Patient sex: M
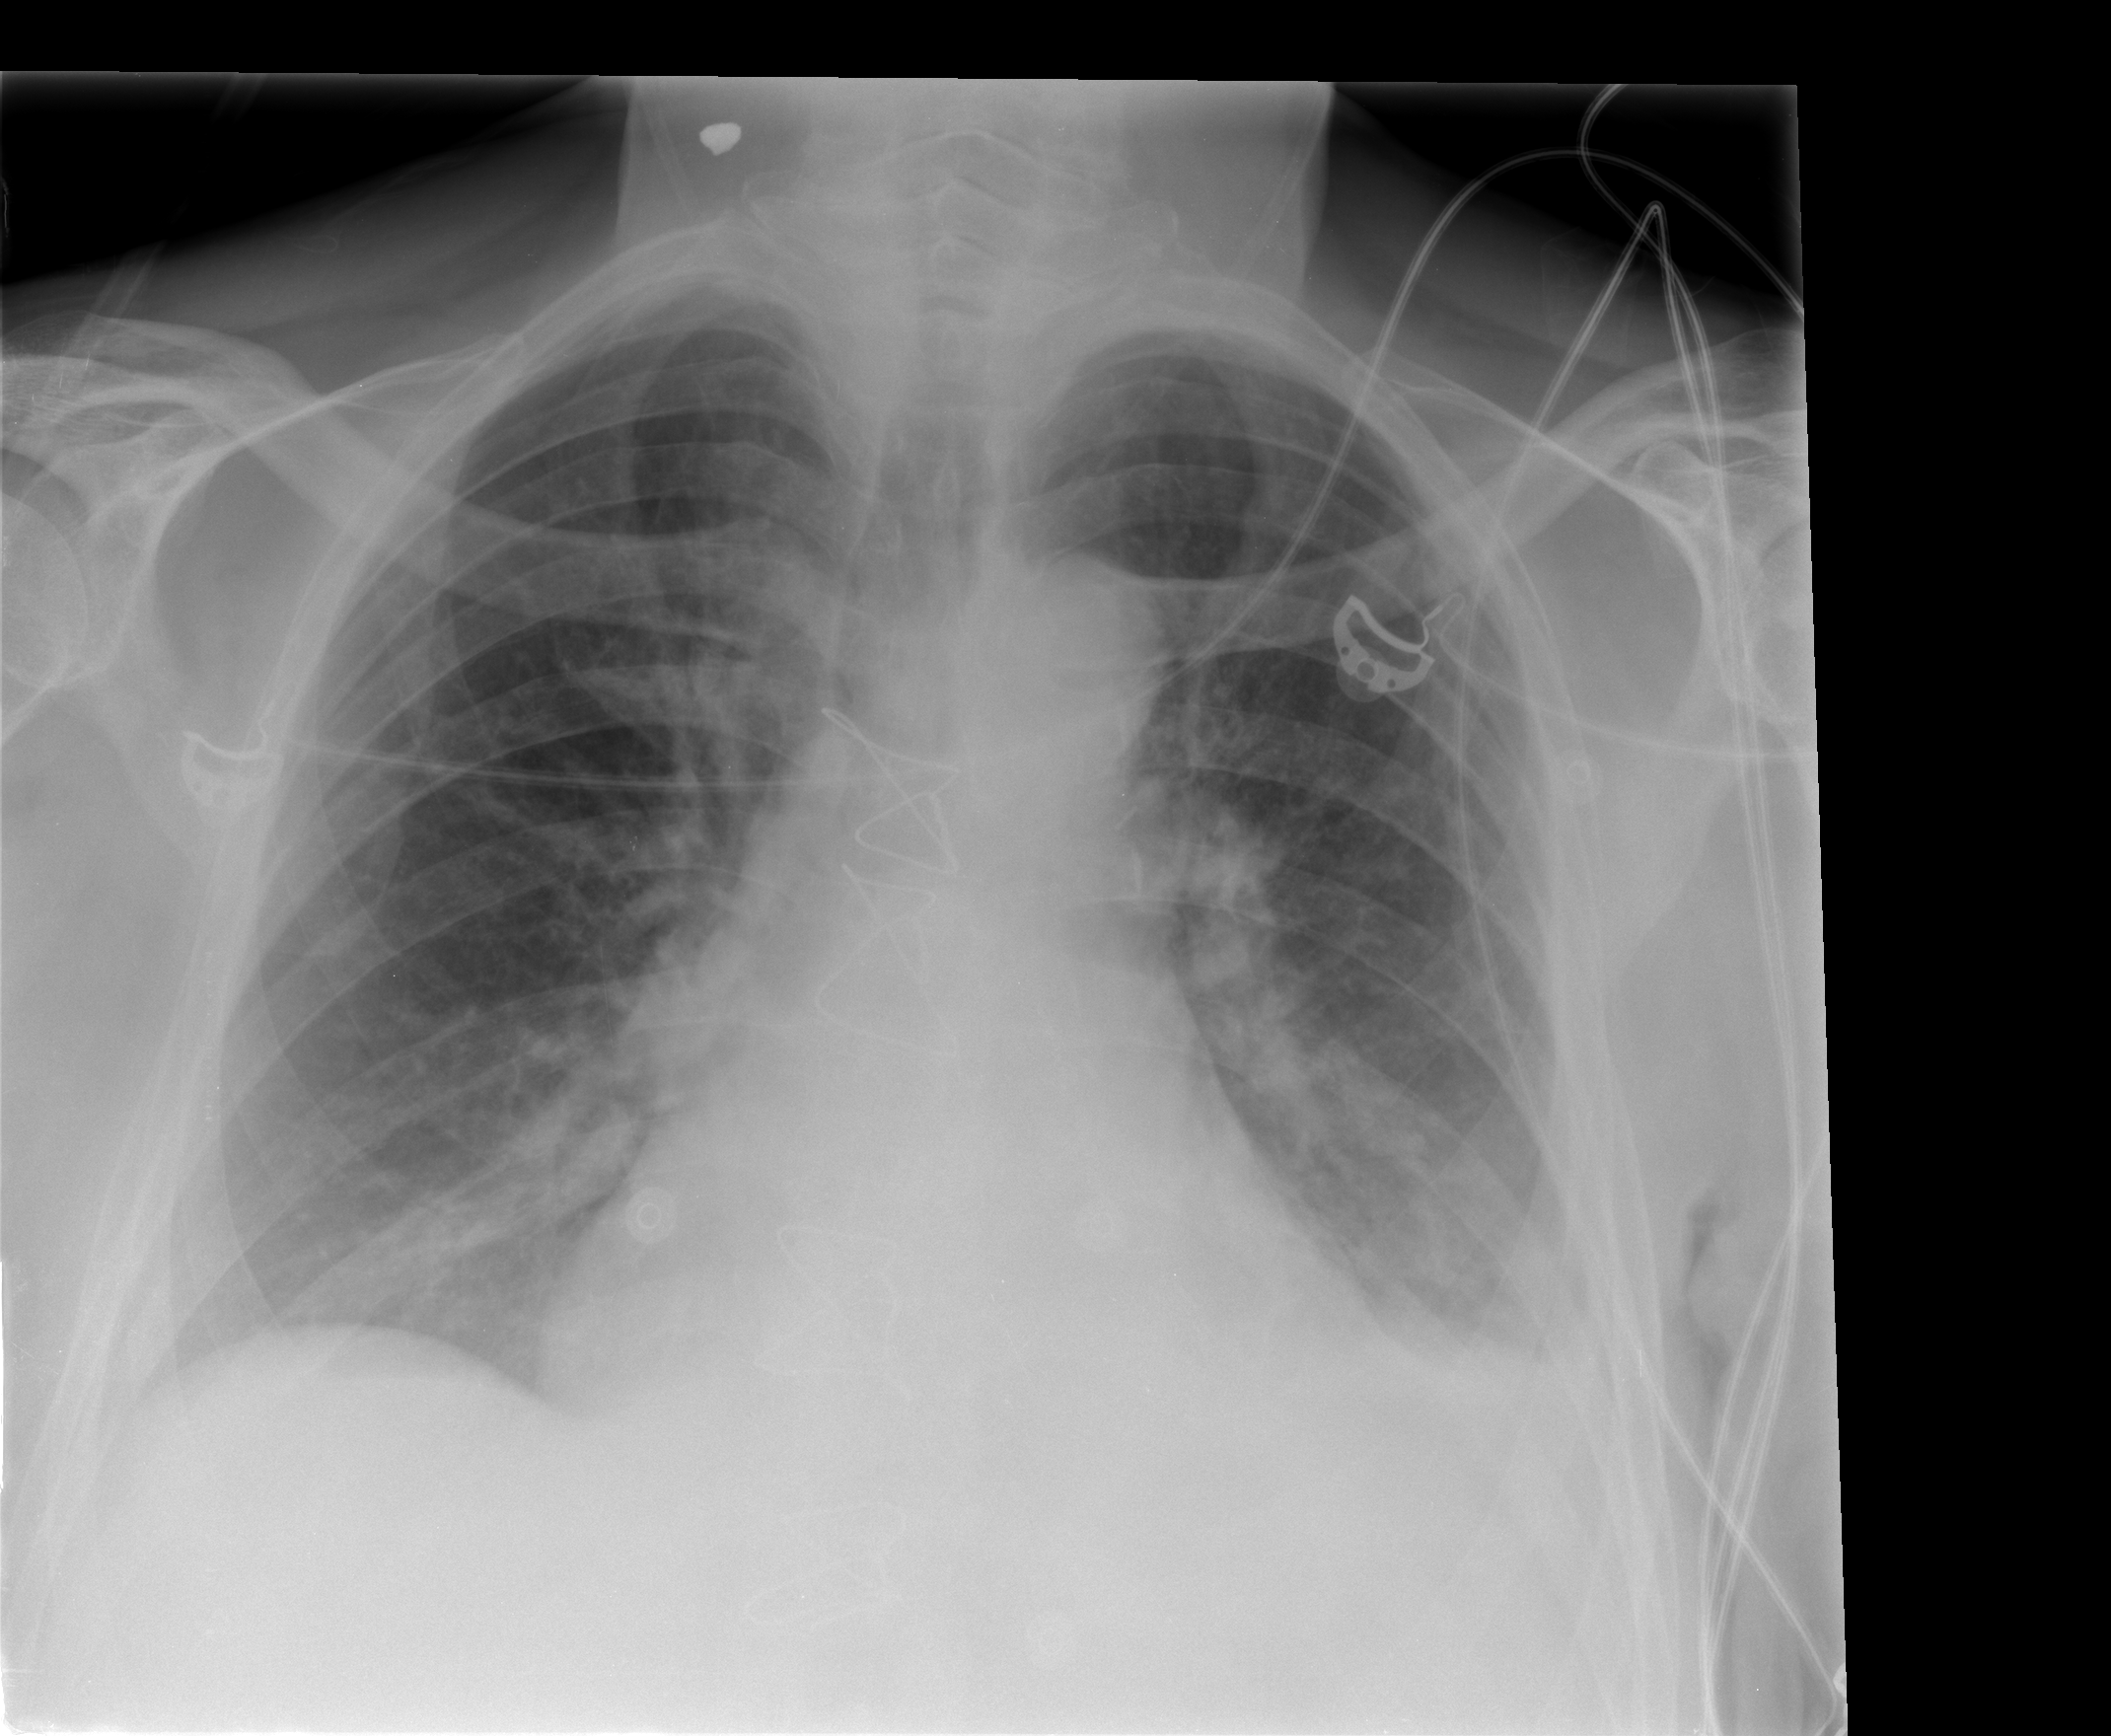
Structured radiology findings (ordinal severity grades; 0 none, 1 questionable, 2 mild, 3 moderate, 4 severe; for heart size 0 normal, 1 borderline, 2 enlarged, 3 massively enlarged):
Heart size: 0
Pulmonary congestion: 0
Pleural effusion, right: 1
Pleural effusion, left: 2
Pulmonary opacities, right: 0
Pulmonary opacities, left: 0
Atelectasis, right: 0
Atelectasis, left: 0